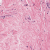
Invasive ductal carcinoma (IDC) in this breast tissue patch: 0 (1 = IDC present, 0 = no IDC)